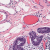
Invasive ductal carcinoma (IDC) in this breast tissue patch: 0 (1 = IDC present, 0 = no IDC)